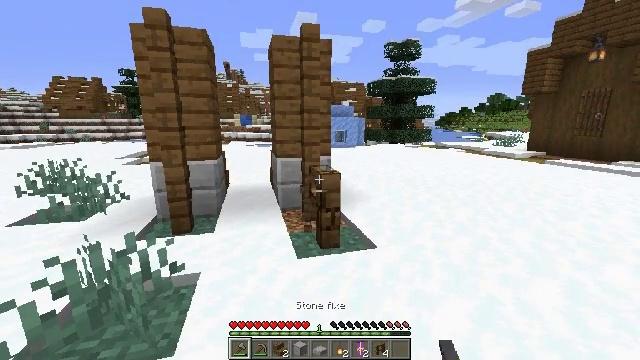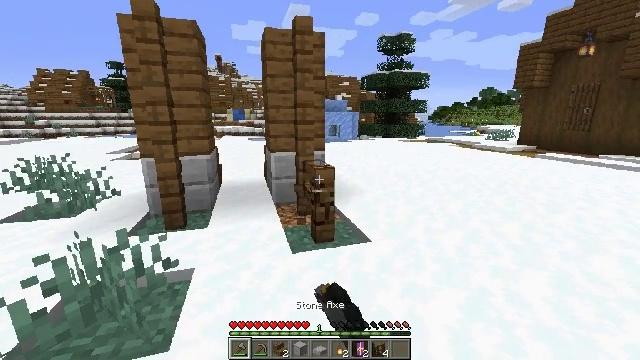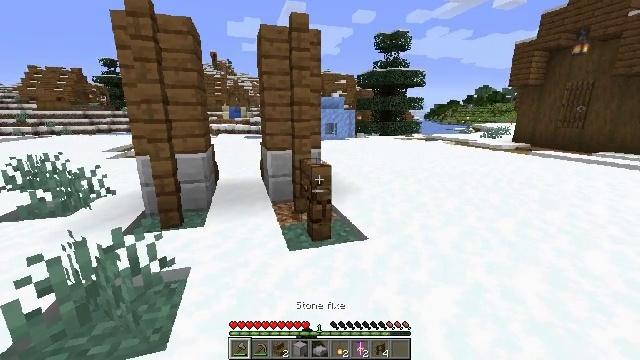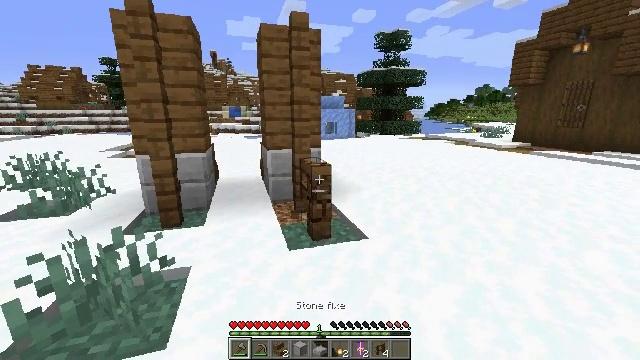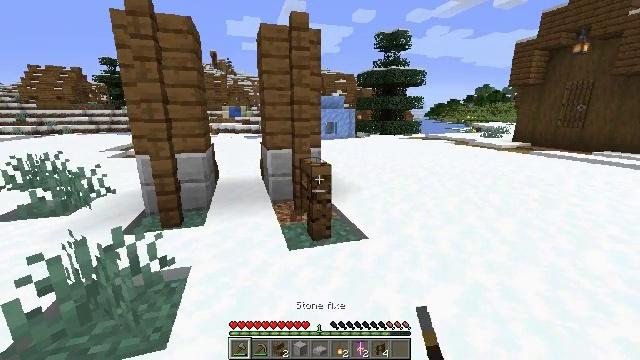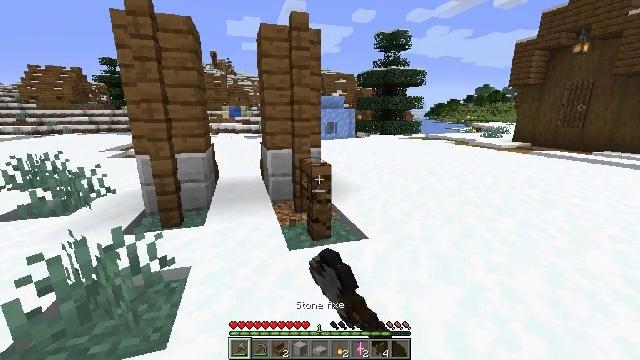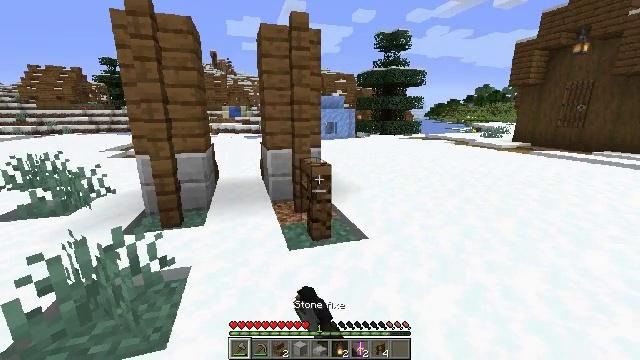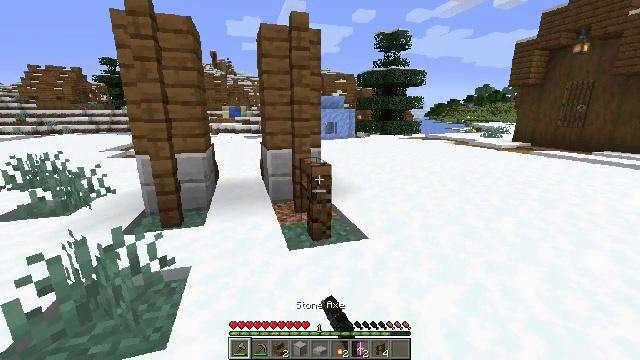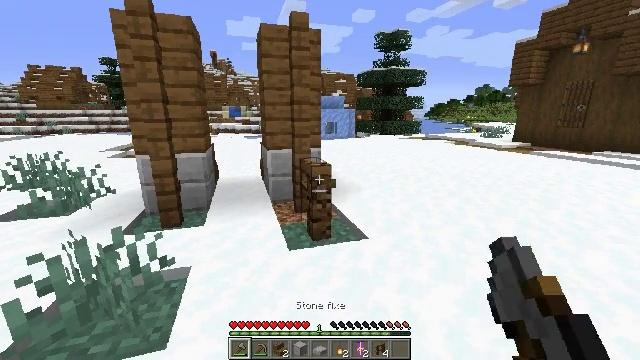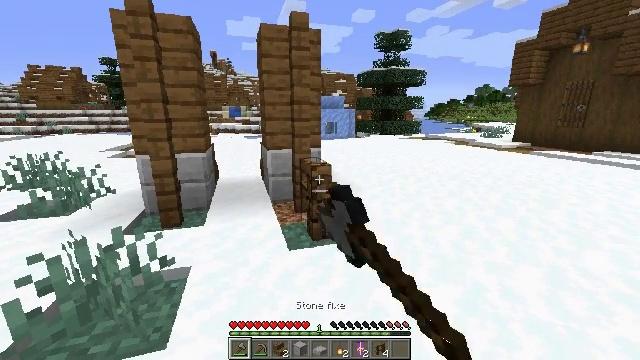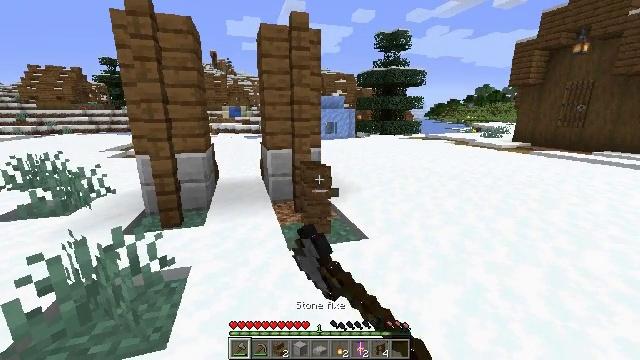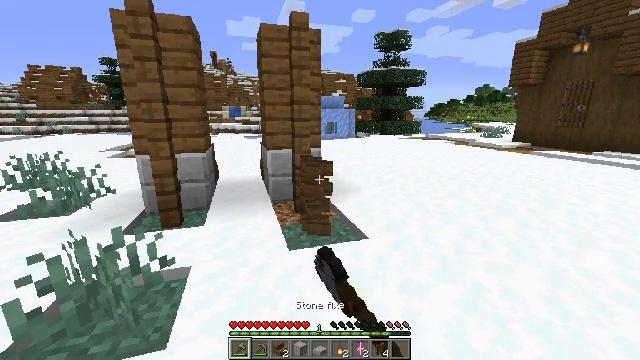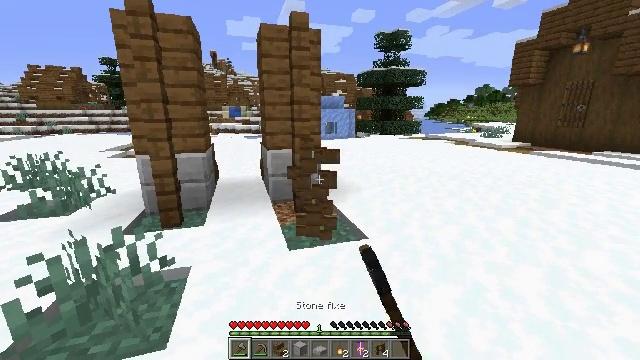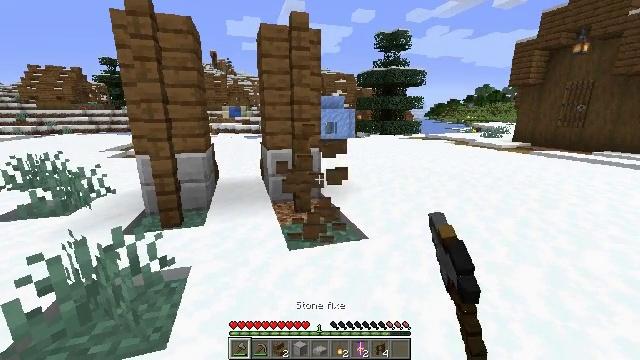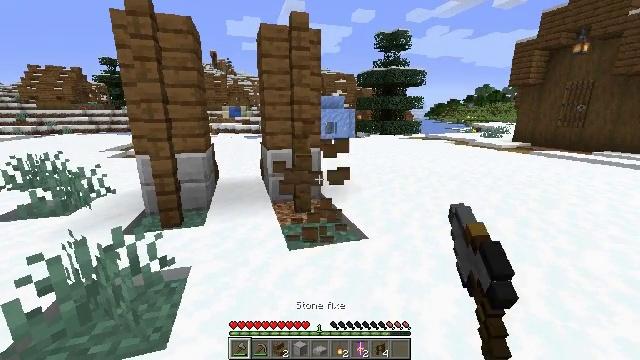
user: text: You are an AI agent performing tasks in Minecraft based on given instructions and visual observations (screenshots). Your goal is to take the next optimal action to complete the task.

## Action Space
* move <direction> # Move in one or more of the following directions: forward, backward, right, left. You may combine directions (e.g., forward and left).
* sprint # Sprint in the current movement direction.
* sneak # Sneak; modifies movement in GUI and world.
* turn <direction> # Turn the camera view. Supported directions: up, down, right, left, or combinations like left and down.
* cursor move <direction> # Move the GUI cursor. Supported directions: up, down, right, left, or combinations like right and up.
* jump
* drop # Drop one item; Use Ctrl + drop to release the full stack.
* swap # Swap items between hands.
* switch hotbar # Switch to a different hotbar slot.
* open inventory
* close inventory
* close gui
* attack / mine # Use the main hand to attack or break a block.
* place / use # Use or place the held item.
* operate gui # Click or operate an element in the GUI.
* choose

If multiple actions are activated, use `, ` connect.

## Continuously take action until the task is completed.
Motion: motion action
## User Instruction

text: Gather spruce fence pieces.
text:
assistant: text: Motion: turn right and down, attack / mine
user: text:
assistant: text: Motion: attack / mine
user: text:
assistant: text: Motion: attack / mine
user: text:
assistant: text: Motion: attack / mine
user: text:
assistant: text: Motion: attack / mine
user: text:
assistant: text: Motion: attack / mine
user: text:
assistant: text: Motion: attack / mine
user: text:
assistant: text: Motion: attack / mine
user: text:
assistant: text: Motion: attack / mine
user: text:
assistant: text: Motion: attack / mine
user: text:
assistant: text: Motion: attack / mine
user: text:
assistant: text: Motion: attack / mine
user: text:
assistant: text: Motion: attack / mine
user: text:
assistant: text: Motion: attack / mine
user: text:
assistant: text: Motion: attack / mine